Question: I installed required libraries for enabling ssh2 extension. I just followed this guide to install the php ssh2 extension. And it got enabled in my phpinfo page. But, still I'm not able to use ssh2_connection function within my php file. It says the following error message.
Please help to resolve this issue.
Note: I'm using Redhat 6.3 Linux and I don't want any alternate library for this.
<URL>

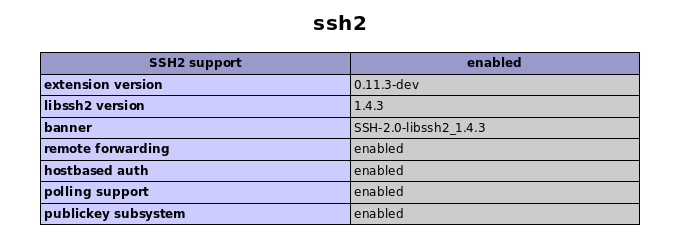
Answer: Fixed: There are two php.ini files in the server, those are below. The second one will be placed depends on your server OS. Just look out what are the location for php.ini ('locate php.ini') and add the extension in the local.
'''
/etc/php.ini
/usr/local/lib/php.ini
'''